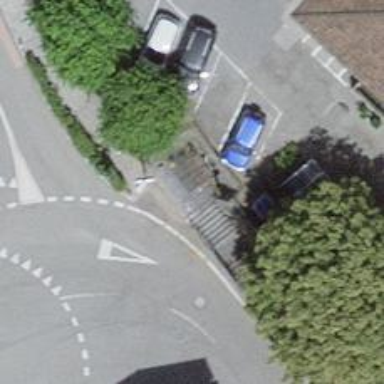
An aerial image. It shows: Stone steps on the road.